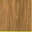
Piece: xx